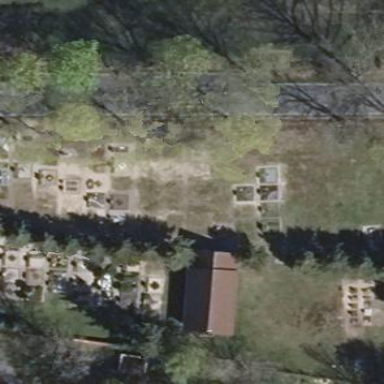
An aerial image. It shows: Cemetery.